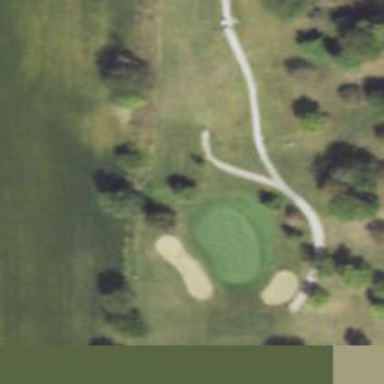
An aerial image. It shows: Service road designated as golf cart path.